Question: I want to create a set of plots of the mean value of $Y$ against $c$ by $K$. $c$ in this case always takes an integer value of $2$ to $15$.
I use this code to create the plots, using the "uniform" option because I want to keep the y-axis the same.
'''
proc means noprint data=two;
var Y;
class K c;
output out = nn mean=Y;
run;
proc sort data= nn; by K ; run;
proc gplot data =nn uniform;
plot Y*c ;
symbol interpol=join;
by K ;
run;
'''
The output is fine, except that the tick marks on the x-axis for variable $c$ are really weird (image below).

If I remove the "uniform" option, the x-axis is labeled with integer tick marks, as expected. Why is this happening? And, how can I get the y-axis to be uniform across plots, while keeping integer values on the x-axis.
Any thoughts would be very appreciated! Thank you.
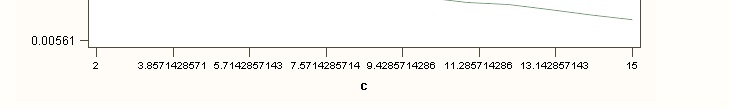
Answer: You may define <URL> option before plotting. You can carefully customize your plot's axis using this option. For your problem, you wanna create ticker from 2 to 15 with 1 every step, then specify:
'''
AXIS1 label=("c") order=(2 to 15 by 1);
'''
at last, add options in gplot statement to force using AXIS1
'''
plot Y*c /haxis=axis1;
'''